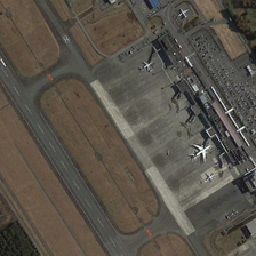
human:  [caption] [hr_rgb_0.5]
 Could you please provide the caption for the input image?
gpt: The airport has two runways.

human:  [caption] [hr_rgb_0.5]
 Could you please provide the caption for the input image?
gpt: The airport is very large.

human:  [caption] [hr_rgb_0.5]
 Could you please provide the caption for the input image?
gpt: The airport has two runways.

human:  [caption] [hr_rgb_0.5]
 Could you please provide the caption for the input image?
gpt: The airport is very large.

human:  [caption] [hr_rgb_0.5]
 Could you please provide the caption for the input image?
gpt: The airport has two runways.